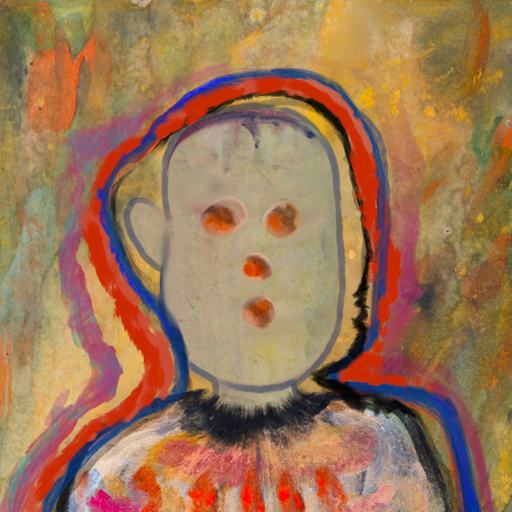
Background: Comrade, Head And Neck Front: Hill_Girl, Face Front: Rupkatha, Bust: Childish, Hair Front: Experience, Head Accessory: Blank, Second Necklace: Blank, Necklace: Blank, Baby: Blank